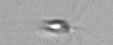
Label: Calciopappus